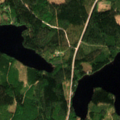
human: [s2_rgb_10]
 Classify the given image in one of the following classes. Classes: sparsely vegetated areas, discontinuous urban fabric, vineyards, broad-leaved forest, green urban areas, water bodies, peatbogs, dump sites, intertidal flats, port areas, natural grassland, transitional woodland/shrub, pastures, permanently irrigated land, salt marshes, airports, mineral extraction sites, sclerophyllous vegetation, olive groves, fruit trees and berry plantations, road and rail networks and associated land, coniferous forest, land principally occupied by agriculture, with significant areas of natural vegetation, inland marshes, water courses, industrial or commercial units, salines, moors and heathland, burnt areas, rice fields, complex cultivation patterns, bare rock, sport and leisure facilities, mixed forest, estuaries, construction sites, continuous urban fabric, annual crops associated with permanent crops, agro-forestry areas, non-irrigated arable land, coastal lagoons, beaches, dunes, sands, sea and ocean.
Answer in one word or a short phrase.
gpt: broad-leaved forest, coniferous forest, mixed forest, water bodies